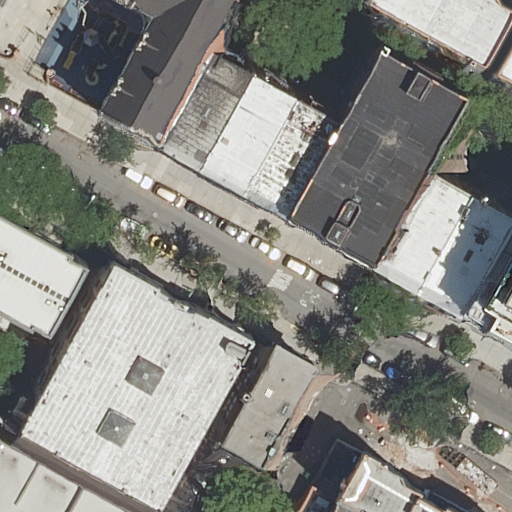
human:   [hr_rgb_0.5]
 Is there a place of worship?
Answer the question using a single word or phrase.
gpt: yes

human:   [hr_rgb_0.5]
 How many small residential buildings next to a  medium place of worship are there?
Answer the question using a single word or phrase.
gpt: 0

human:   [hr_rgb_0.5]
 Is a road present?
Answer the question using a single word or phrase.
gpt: yes

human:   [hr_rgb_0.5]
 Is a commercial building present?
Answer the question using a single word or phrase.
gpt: no

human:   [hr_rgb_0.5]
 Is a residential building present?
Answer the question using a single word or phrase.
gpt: yes

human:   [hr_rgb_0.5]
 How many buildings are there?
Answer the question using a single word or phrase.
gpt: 18

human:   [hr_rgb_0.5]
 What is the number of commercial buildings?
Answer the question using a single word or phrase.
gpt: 0

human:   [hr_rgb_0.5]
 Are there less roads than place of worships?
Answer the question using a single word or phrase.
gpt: no

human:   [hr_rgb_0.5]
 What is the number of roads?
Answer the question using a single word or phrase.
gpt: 3

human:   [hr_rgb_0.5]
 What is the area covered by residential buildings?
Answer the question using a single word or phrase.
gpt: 7958m2

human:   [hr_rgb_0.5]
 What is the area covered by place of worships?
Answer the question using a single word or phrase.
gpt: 0m2

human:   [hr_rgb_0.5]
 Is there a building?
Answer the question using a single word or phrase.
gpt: yes

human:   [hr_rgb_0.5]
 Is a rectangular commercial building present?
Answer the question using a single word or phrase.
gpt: no

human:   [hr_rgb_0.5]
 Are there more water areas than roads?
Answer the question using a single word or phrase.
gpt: no

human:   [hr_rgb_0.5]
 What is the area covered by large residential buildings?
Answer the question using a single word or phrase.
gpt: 6128m2

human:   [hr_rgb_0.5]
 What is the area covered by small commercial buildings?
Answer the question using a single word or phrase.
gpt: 0m2

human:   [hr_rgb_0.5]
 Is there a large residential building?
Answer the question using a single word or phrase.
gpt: yes

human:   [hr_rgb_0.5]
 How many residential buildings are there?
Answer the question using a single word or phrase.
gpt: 17

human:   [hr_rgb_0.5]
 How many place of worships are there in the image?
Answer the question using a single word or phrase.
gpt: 1

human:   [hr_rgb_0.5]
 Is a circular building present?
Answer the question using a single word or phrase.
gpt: no

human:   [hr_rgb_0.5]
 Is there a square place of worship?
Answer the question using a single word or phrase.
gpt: no

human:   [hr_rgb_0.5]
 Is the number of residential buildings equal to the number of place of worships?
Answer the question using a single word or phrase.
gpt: no

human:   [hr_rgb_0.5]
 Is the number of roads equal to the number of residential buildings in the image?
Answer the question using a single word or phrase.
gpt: no

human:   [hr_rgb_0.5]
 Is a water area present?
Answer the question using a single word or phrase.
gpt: no

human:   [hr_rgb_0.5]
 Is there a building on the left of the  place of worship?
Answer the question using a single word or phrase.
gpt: yes

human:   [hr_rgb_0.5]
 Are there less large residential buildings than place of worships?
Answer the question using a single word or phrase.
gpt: no

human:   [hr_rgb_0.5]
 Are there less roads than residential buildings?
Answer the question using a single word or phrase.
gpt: yes

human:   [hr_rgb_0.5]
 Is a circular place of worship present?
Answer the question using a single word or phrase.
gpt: no

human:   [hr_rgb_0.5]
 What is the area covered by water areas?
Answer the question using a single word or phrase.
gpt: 0m2

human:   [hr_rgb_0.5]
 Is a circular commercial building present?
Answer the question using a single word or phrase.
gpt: no

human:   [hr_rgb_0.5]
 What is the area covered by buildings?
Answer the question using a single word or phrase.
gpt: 7958m2

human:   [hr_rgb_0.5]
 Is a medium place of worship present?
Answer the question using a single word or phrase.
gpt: no

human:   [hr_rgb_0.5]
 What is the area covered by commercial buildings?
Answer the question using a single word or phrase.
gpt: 0m2

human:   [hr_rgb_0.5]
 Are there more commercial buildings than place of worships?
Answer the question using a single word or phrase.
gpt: no

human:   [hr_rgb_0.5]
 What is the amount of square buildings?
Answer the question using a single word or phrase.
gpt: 0

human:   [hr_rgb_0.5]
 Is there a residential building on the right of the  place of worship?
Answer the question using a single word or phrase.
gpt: yes

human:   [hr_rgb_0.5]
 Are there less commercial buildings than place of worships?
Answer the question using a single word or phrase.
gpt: yes

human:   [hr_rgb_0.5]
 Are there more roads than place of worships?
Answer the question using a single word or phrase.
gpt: yes

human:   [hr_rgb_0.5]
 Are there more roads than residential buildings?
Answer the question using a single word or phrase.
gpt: no

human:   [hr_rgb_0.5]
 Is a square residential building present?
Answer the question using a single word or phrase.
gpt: no

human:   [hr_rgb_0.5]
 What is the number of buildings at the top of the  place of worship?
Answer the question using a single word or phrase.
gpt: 13

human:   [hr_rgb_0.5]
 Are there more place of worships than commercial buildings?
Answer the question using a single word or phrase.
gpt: yes

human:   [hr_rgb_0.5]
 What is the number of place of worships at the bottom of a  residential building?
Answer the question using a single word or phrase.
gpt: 1

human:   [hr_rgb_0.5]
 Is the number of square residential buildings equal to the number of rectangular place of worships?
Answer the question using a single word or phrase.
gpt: no

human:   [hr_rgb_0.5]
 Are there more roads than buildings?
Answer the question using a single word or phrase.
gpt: no

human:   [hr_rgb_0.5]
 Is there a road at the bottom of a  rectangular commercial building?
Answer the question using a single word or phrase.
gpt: no

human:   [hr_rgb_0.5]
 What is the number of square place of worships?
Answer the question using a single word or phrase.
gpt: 0

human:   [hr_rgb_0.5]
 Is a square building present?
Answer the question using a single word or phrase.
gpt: no

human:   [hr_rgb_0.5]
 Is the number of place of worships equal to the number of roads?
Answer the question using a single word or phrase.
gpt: no

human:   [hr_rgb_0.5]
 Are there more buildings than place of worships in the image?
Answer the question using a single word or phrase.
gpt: yes

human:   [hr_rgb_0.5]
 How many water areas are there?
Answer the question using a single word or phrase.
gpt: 0

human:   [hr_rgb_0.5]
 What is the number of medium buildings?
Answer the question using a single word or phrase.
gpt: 9

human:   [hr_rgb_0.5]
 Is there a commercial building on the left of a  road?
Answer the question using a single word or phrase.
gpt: no

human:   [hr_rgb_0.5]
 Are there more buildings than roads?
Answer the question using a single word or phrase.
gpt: yes

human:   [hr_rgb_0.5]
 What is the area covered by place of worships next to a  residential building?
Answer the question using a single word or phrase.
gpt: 0m2

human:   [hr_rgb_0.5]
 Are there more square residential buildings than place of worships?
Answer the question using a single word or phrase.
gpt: no

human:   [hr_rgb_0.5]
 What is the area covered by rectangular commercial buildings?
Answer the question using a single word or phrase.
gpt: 0m2

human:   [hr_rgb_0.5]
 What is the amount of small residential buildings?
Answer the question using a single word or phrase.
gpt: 2

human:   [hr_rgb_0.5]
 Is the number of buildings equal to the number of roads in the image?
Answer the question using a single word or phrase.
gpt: no

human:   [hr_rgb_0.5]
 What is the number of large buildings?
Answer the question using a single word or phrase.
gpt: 6

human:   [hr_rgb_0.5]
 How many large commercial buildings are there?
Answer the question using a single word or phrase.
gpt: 0

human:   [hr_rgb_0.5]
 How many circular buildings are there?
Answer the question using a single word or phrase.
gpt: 0

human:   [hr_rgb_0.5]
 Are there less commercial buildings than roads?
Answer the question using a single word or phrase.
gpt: yes

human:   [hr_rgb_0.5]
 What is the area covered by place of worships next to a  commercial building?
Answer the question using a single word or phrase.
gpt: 0m2